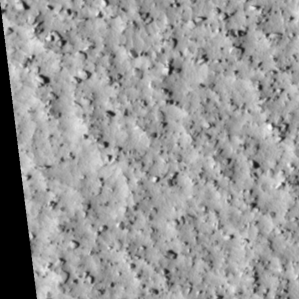
Label: non_frost